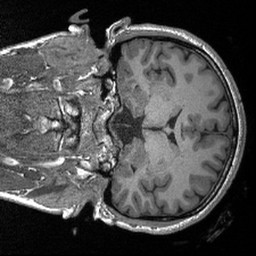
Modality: T1w
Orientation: coronal
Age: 31